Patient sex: M
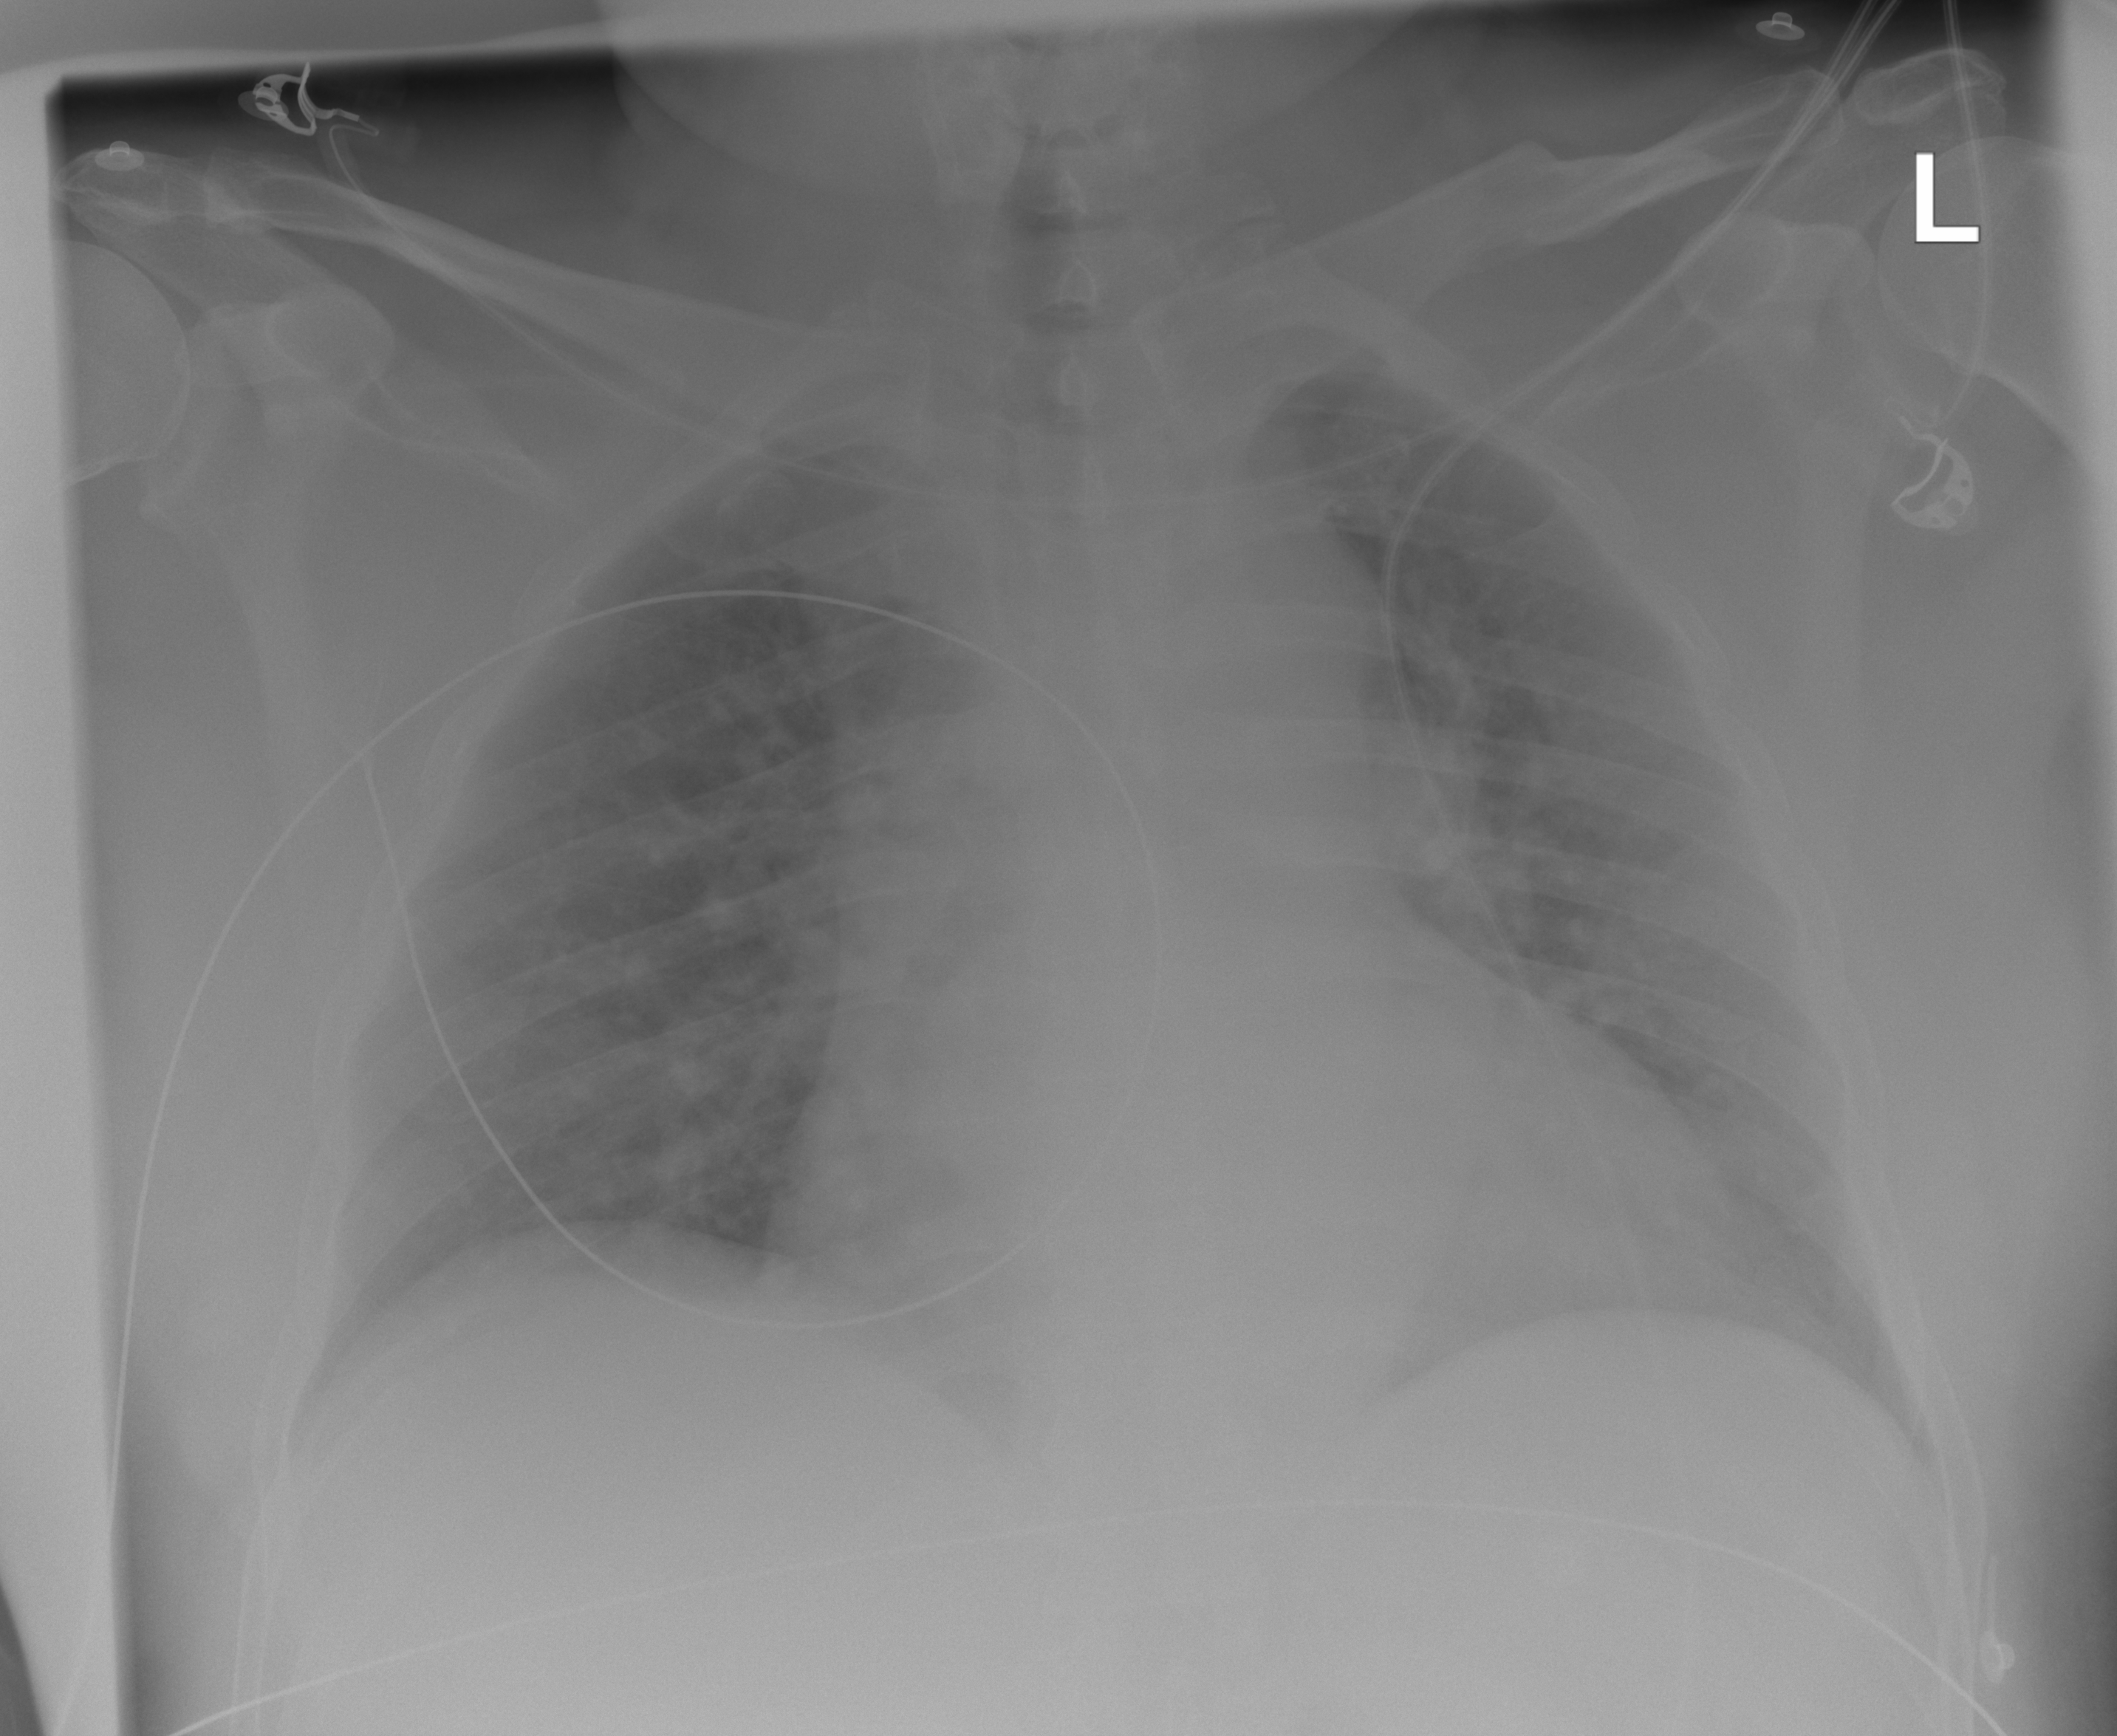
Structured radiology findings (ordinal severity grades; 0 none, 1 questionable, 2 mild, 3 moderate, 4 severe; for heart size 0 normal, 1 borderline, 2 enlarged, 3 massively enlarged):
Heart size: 1
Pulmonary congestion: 1
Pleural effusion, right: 0
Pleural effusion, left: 0
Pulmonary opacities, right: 0
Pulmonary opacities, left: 0
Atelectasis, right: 0
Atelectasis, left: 0